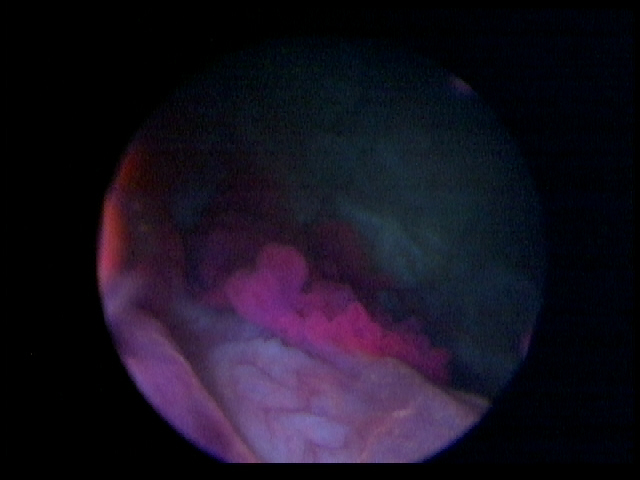
Modality: BLC
Class: Malignant
Subclass: HighGradePapillary
Lesion: L2
Stage: Ta
Morphology: Papillary
Bladder cancer association: Yes